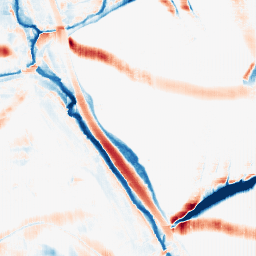
Category: morphological
Decomposition family: morphological_square
Decomposition parameters: operation: average
size: 20
Upsampling method: fft_zeropad
Upsampling parameters: scale: 2
Upsampling scale: 2